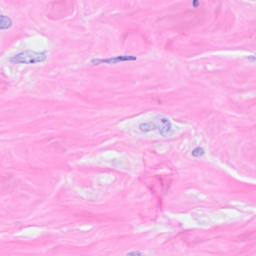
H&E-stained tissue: Breast